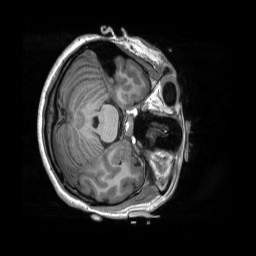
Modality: T1w
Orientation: axial
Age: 25
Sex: female
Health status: healthy
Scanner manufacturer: siemens
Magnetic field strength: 3 T
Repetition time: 2.53 s
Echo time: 0.00219 s